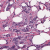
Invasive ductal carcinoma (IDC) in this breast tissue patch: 1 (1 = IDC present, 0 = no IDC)